Interaction volume radius: 5 \u00c5
Interaction volume height: 20 \u00c5
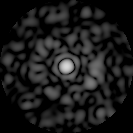
Disorder parameter: 0.8283